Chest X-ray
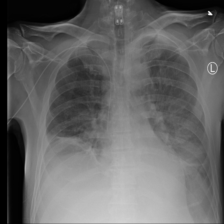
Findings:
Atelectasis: negative
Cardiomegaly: negative
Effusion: positive
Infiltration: negative
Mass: negative
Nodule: negative
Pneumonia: negative
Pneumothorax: negative
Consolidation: negative
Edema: negative
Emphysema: negative
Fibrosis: negative
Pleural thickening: negative
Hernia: negative